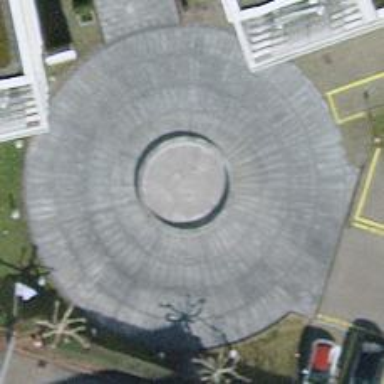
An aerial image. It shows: Fountain.